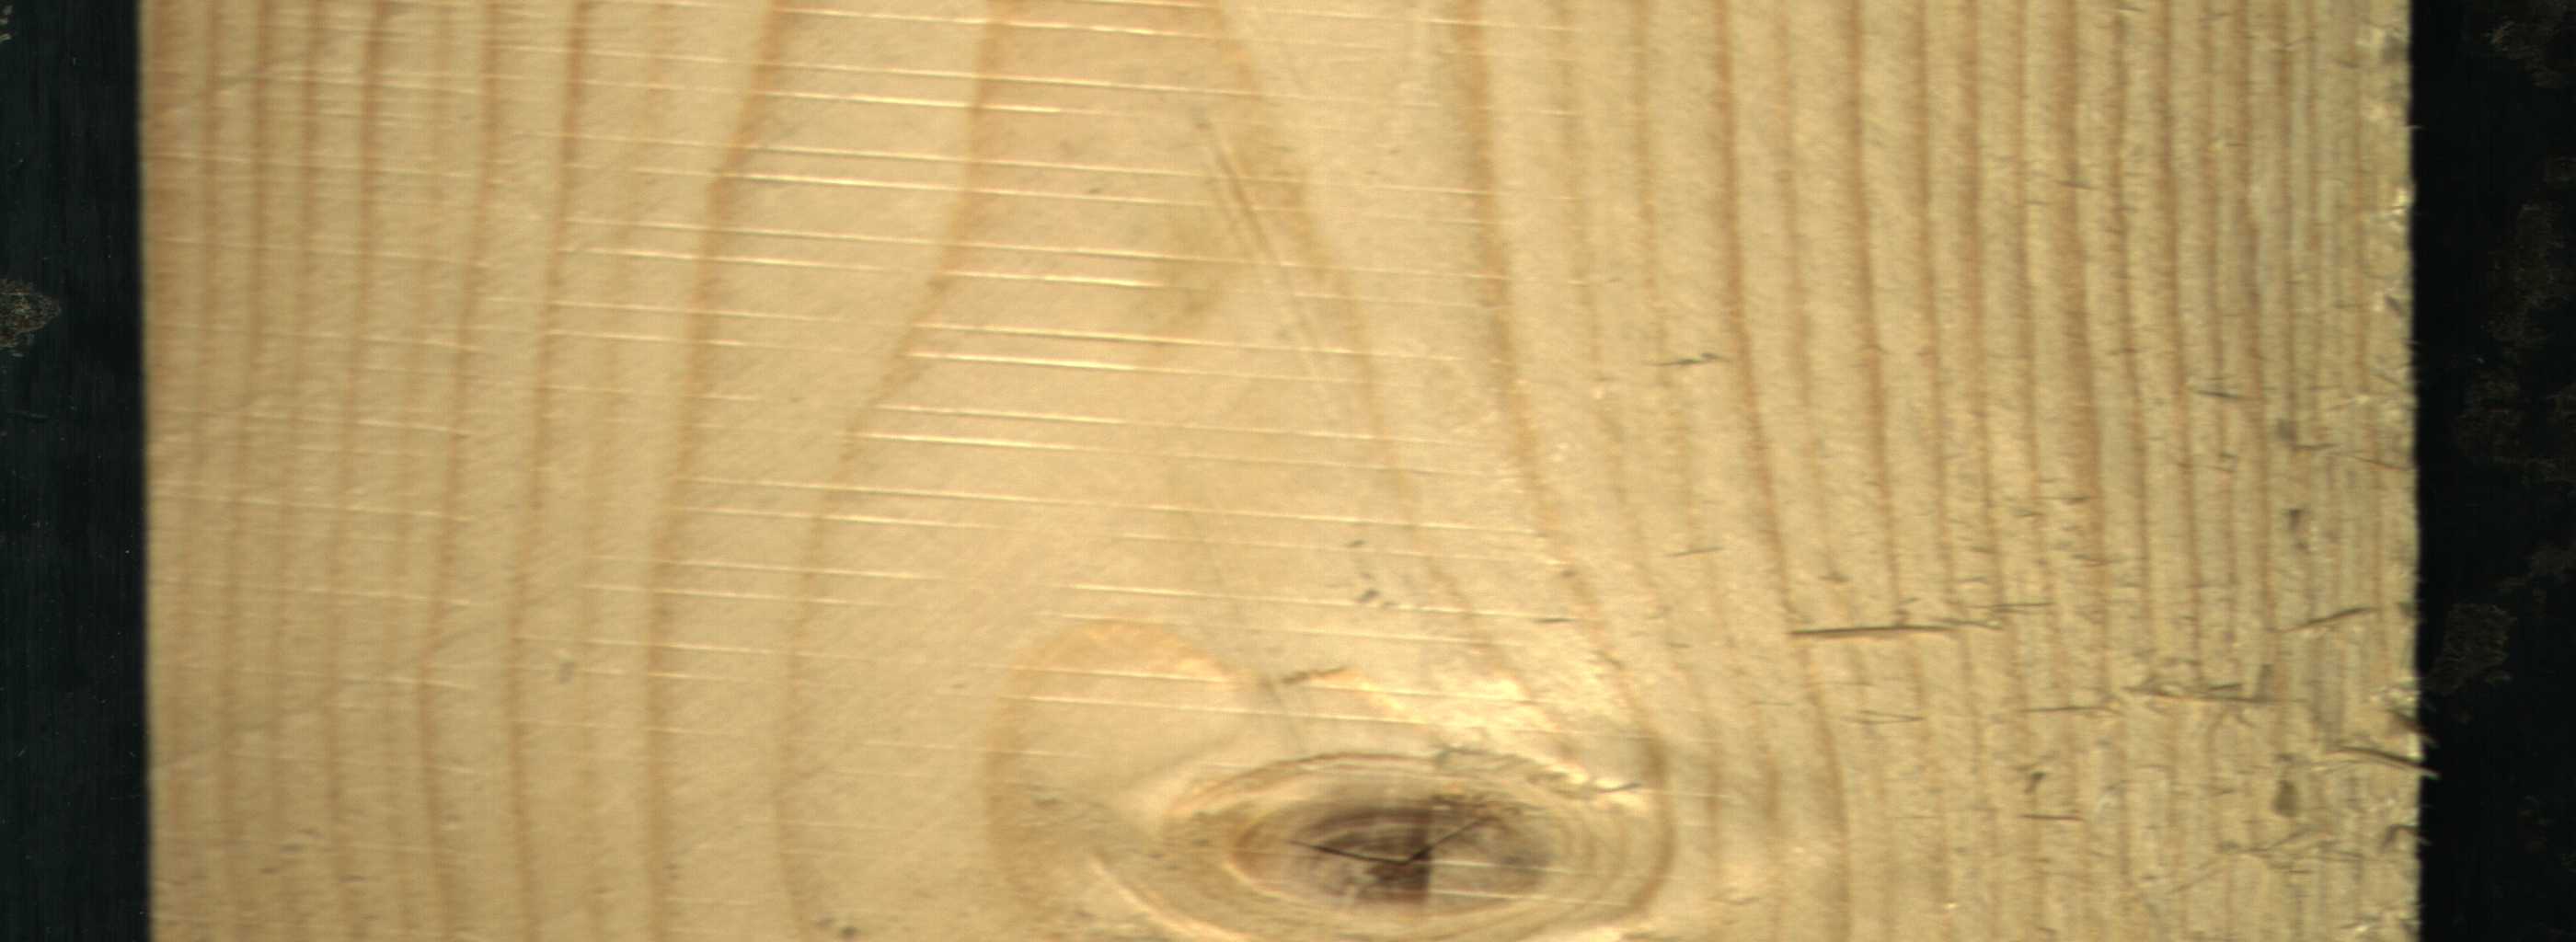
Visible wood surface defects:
knot_with_crack